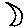
Label: moon